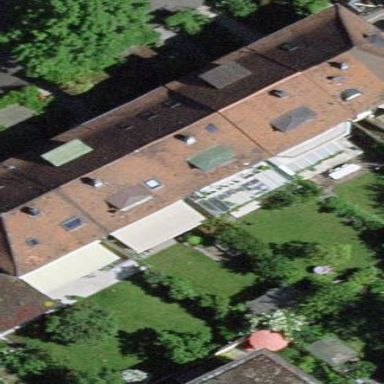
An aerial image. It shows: Terrace building.